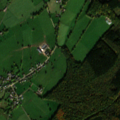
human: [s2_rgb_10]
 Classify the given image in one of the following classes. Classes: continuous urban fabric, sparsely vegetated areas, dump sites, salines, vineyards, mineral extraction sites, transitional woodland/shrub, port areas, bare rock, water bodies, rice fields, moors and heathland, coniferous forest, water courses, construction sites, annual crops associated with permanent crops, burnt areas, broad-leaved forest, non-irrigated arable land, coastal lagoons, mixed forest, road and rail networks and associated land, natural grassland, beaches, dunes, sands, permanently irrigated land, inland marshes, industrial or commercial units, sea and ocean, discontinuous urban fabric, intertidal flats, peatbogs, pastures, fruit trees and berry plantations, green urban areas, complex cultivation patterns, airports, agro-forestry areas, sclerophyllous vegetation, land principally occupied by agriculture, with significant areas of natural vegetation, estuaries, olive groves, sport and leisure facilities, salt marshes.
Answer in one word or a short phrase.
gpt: discontinuous urban fabric, pastures, broad-leaved forest